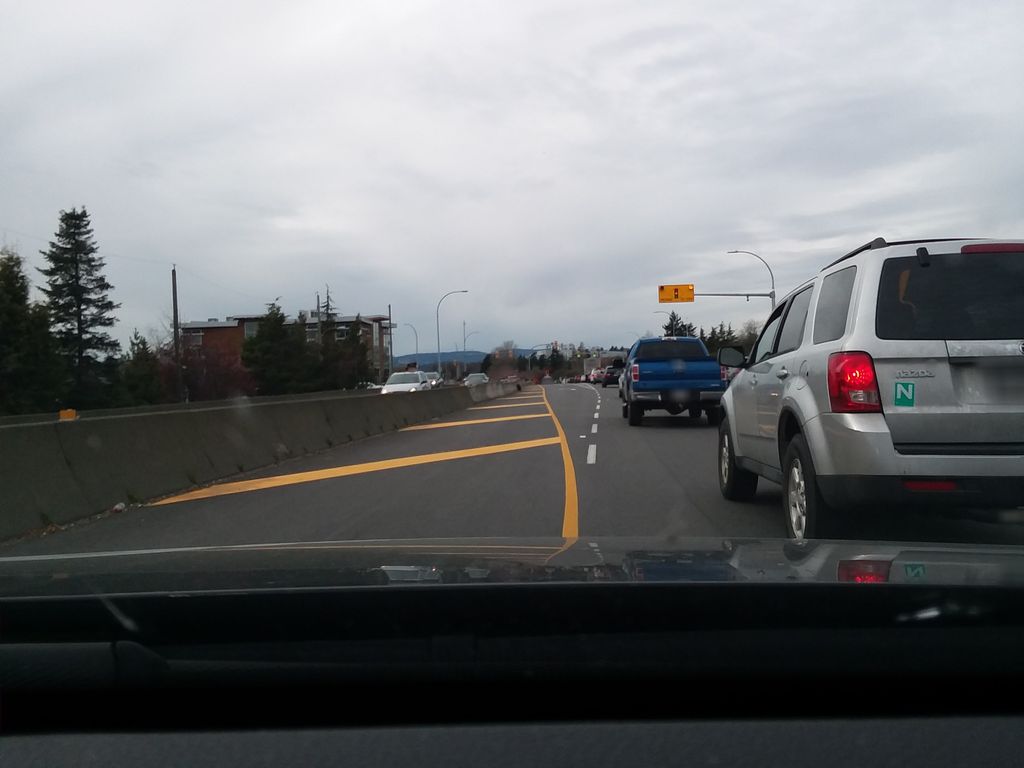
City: victoria